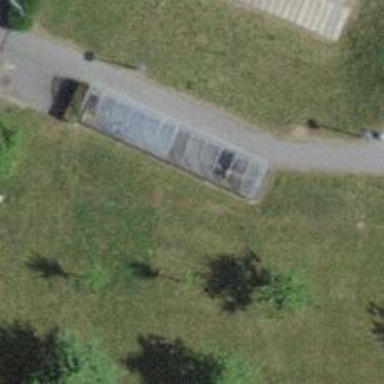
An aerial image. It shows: Bicycle parking area.